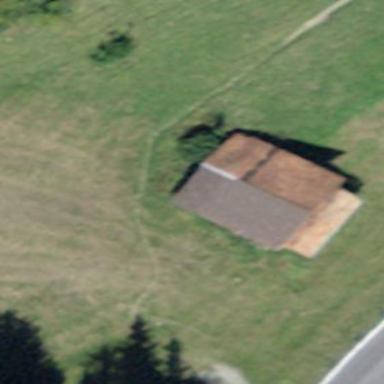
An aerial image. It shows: Shed building.